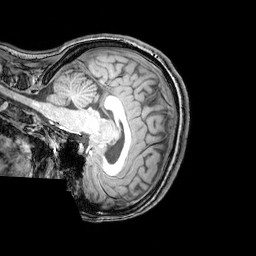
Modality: T1w
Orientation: sagittal
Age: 21
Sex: female
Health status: healthy
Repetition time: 0.081 s
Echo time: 0.037 s